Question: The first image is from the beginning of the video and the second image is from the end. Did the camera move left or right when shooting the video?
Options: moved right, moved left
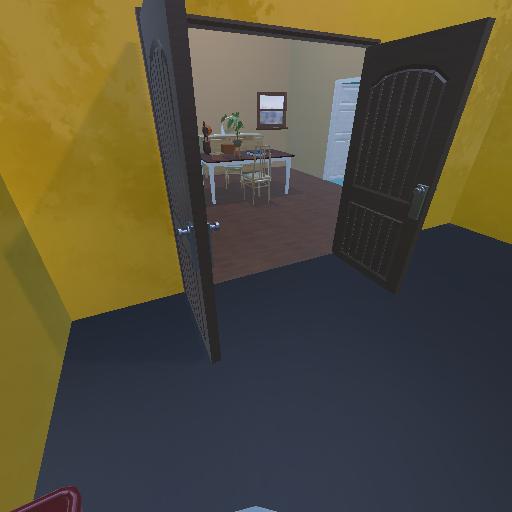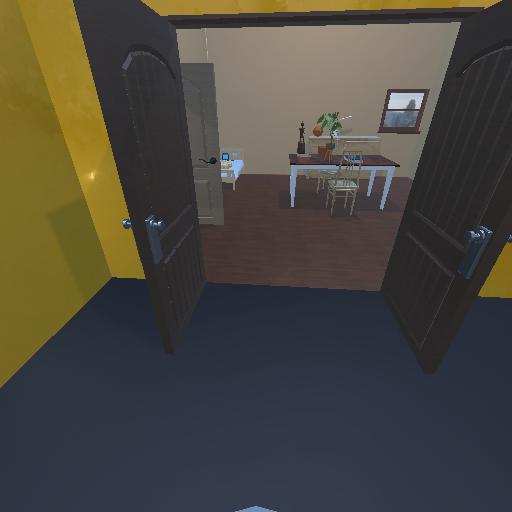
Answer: moved right